Question: So, I've installed python 3.10.6 and everything works fine, even the match case where i get a syntax error works.
So even though all my code works fine and is valid, my editor still marks it as invalid syntax for some reason.
Any suggestions for how to fix this issue?
Image of the error message and results from successfully run code

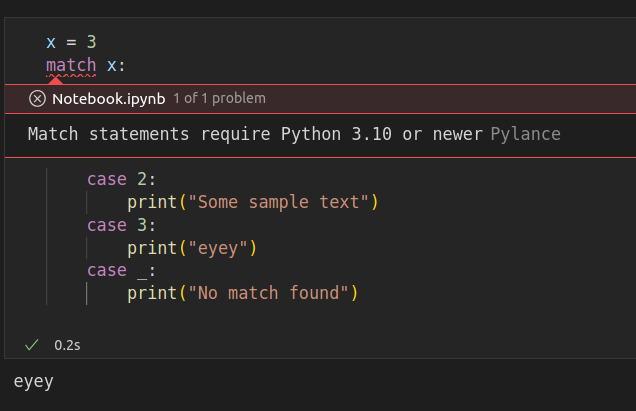
Answer: Apparently i just needed to go to extensions in VS-code and reload pylance...